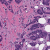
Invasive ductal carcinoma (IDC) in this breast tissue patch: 1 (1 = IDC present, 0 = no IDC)